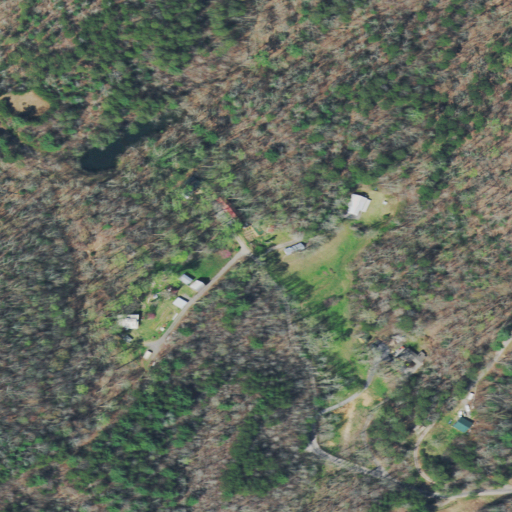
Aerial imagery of gap in Tennessee named Eaststep Gap containing deciduous forest, mixed forest, open development, evergreen forest, pasture, and low intensity development